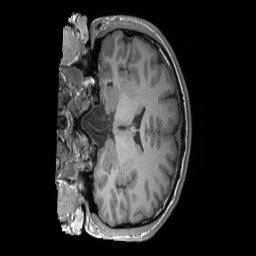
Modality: T1w
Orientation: coronal
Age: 29
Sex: male